Current action and preconditions to check: path_clear

Your task: For each precondition in the list above, predict whether it will hold at this action.

Consider the current scene as observed from the mobile robot's camera, and analyze the predicted future states of all dynamic agents (e.g., people, animals, vehicles, or any moving entities) within the NEXT SECOND.

IMPORTANT: Only answer "very likely" if you are absolutely certain—based on strong, clear evidence—that a dynamic agent will violate the precondition in the predicted future state. Do NOT answer "very likely" for unlikely, ambiguous, or low-probability risks.

Ask yourself for each precondition: Is there a high probability, with clear and convincing evidence, that the predicted future states of any dynamic agent will interfere with the predicted future state of the currently executing action within the NEXT SECOND, causing that precondition to fail?

Assess the risk level based on these predictions. Use "likely" or "very likely" if motions create a clear risk of interference.

Use "neutral" or "improbable" if agents are nearby but their predicted paths are clearly diverging or non-conflicting.

Failure Risk Categories: "very improbable", "improbable", "neutral", "likely", "very likely"

Answer Format: Output ONLY the probability_of_failure value from these categories: "very improbable", "improbable", "neutral", "likely", "very likely"

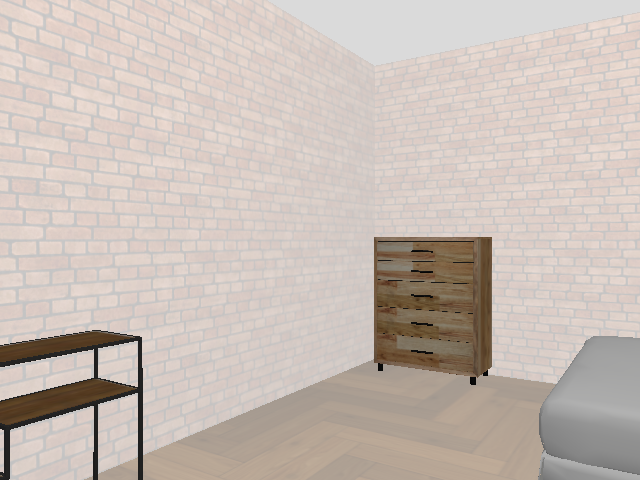

Answer: very improbable